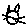
Label: cat